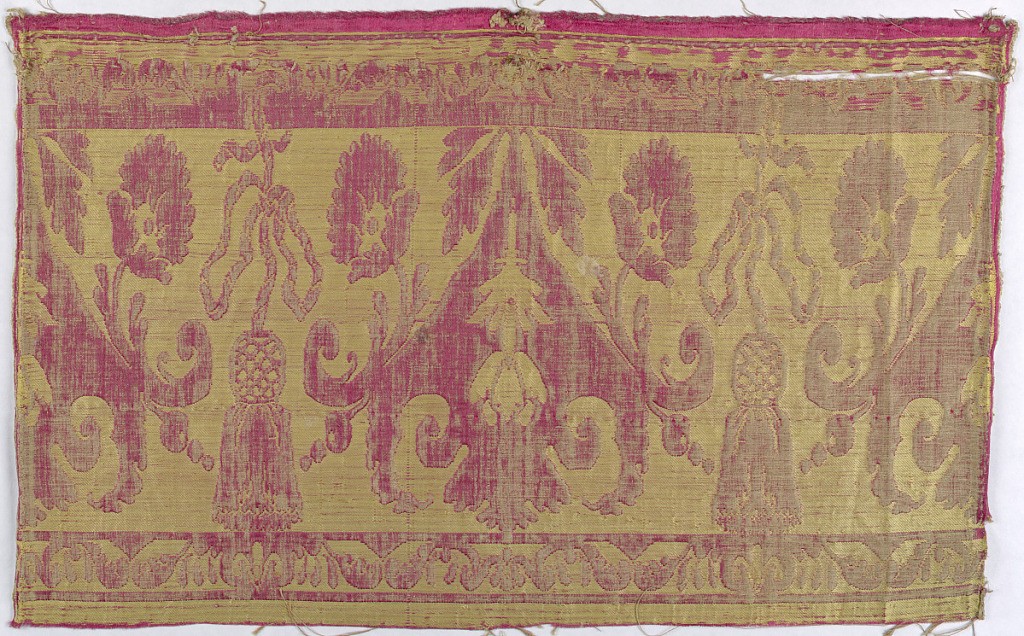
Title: Border
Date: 17th century
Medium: silk and linen Technique: brocatelle
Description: Horizontal border with a tassel motif. In red and yellow.